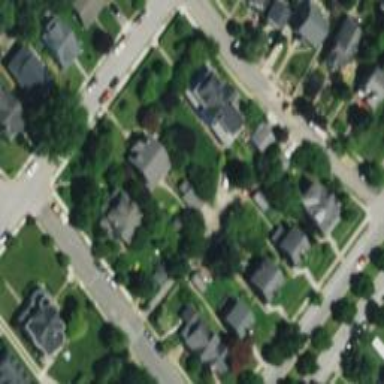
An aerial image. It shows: Alley classified as service road.